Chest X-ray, PA view. Patient: 23 years old, sex F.
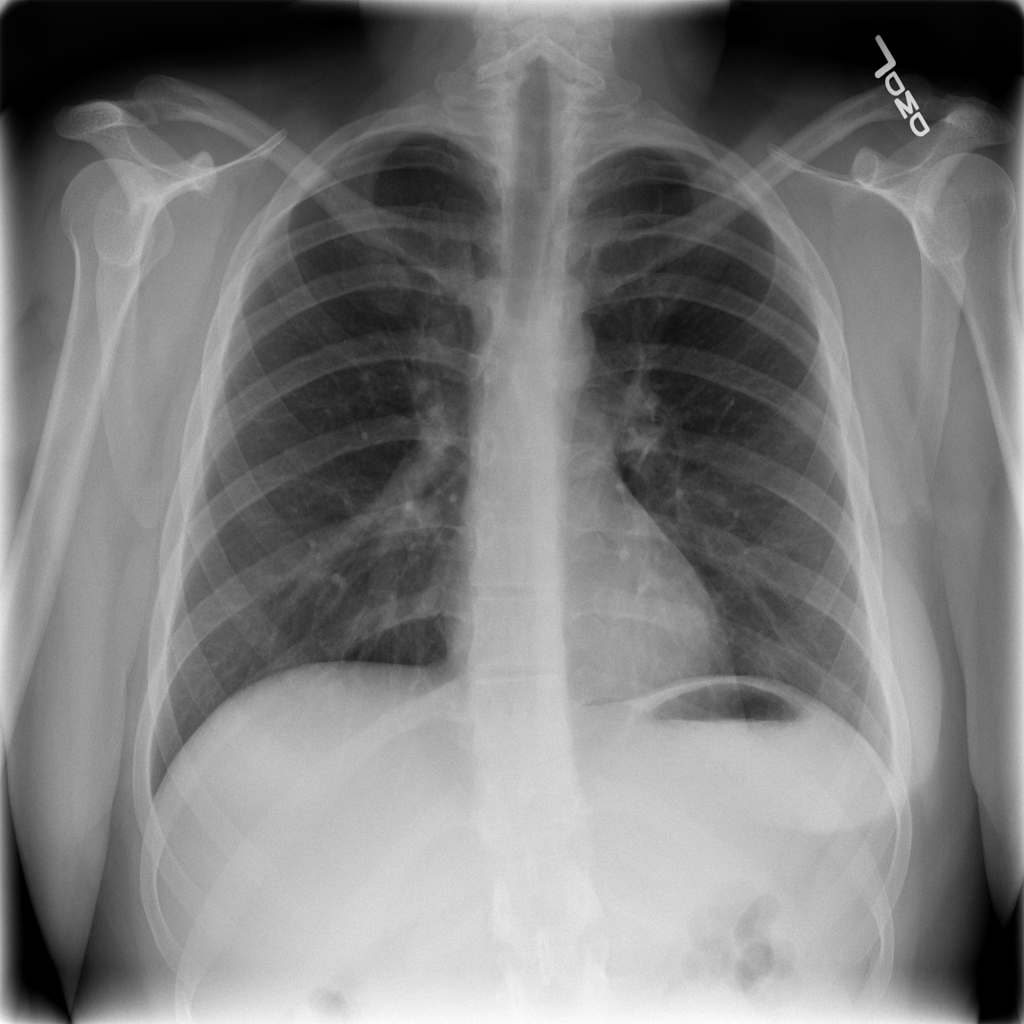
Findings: No Finding